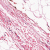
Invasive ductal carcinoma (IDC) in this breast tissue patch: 0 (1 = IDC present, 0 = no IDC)